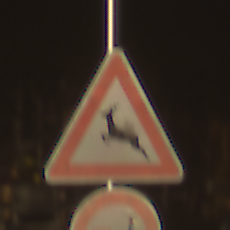
Verkehrszeichen: WildwechselRechts
Zusatzzeichen unten: VerbotUeberholenEinspurigeFahrzeuge
Umgebung: Outdoor, Suburban
Tageszeit: SunriseSunset
Wetter: Clear
Licht: Natural
Jahreszeit: NotSpecified
Kontrast: HighContrast